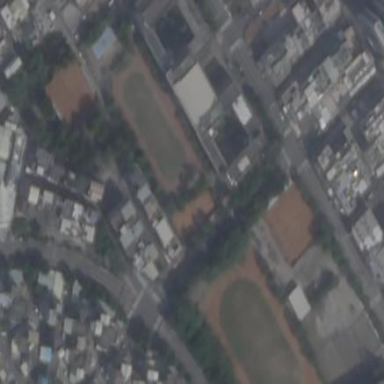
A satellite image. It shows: School.